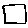
Label: square